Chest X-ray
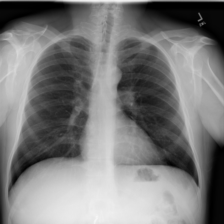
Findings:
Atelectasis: negative
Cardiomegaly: negative
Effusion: positive
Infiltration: negative
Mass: negative
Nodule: negative
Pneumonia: negative
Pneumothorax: negative
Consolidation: negative
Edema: negative
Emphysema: negative
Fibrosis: negative
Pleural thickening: negative
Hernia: negative